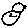
Label: bird